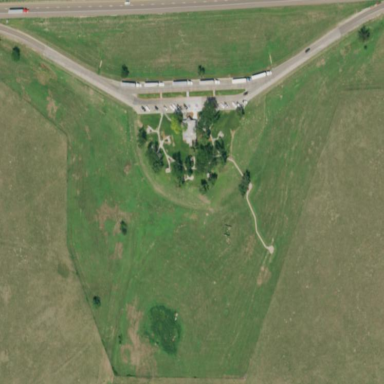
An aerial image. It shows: Rest area on the road.